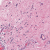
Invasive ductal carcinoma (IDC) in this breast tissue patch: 0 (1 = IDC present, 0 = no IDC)